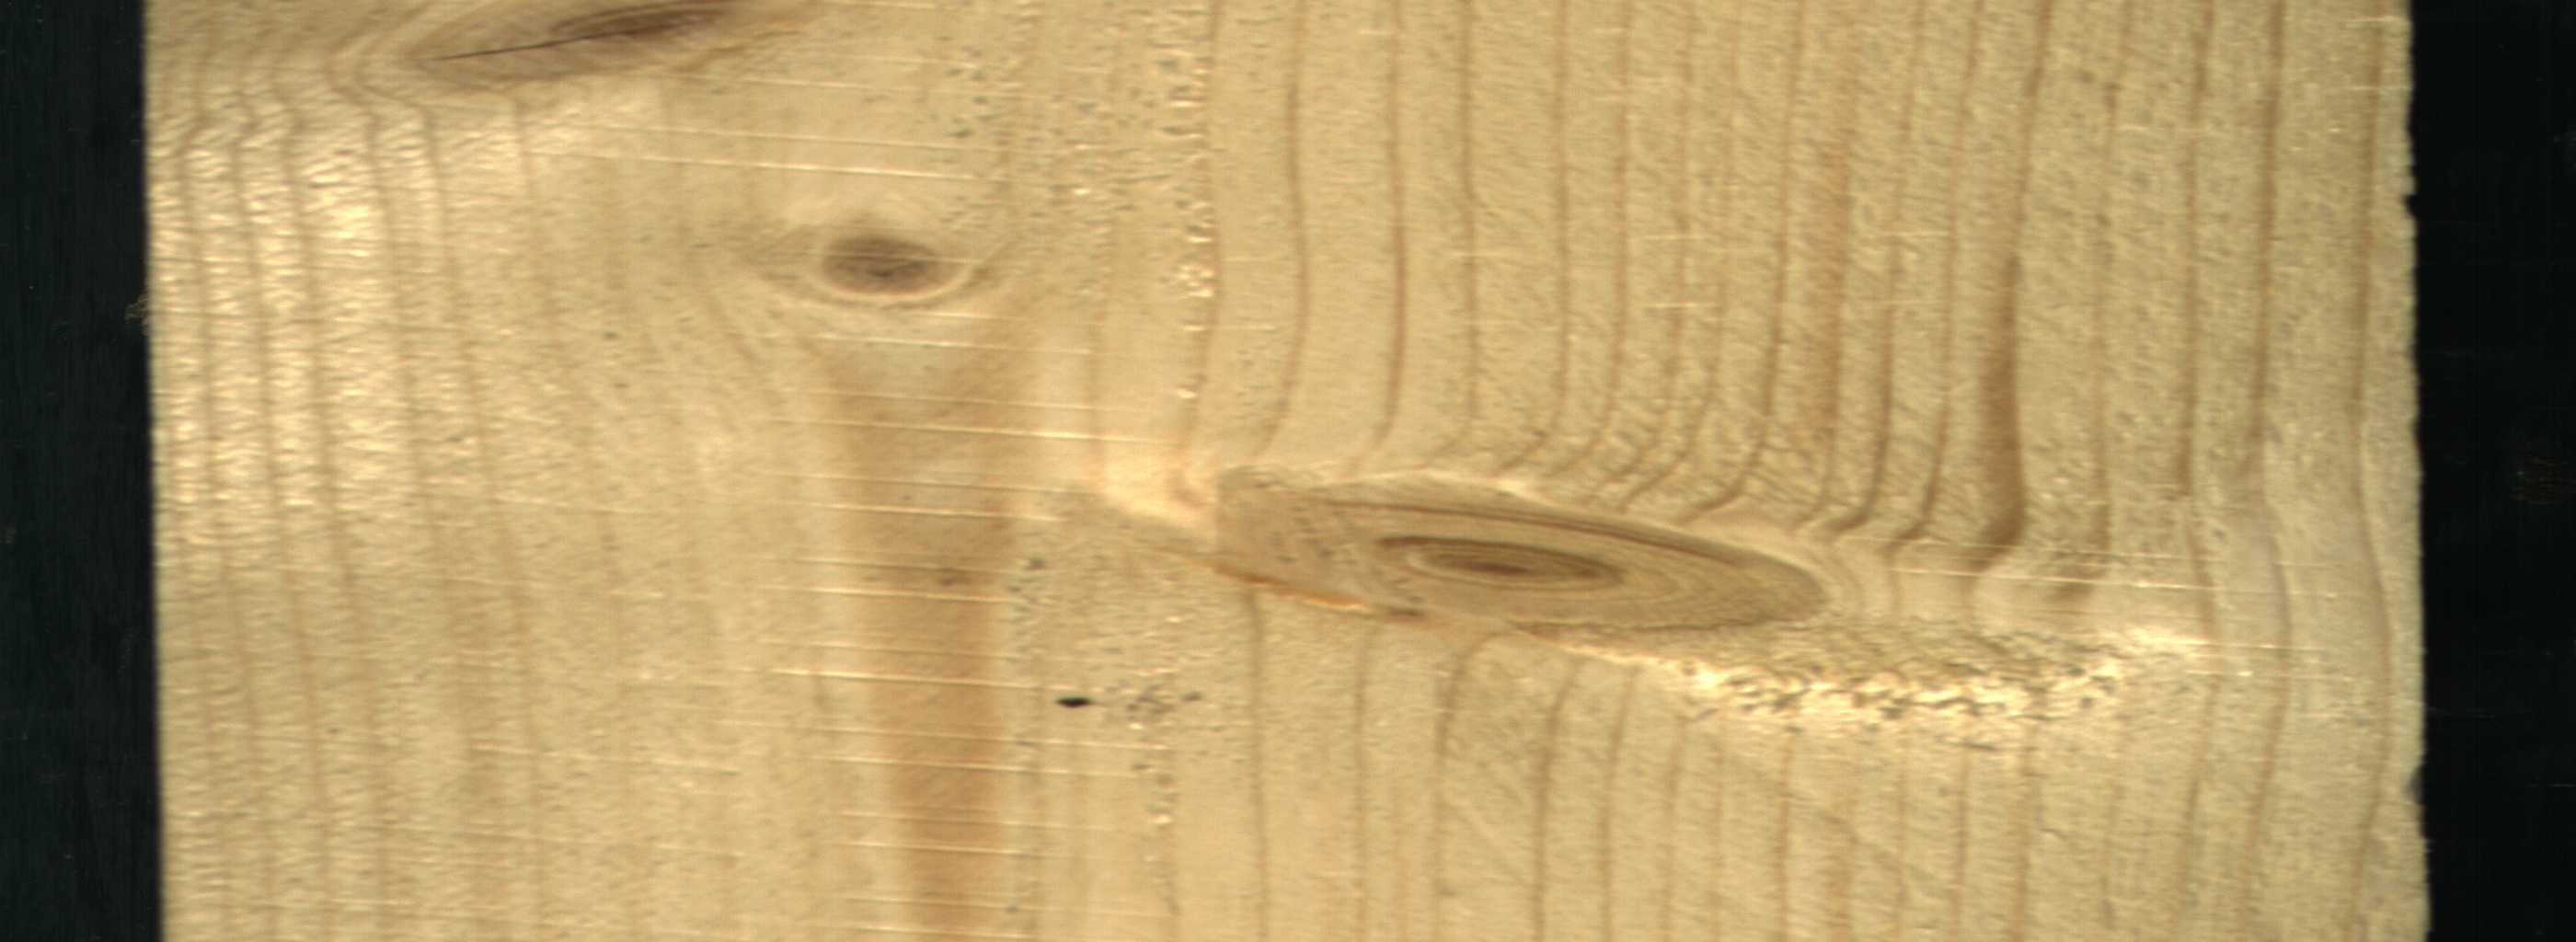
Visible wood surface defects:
knot_with_crack
Live_Knot
Live_Knot